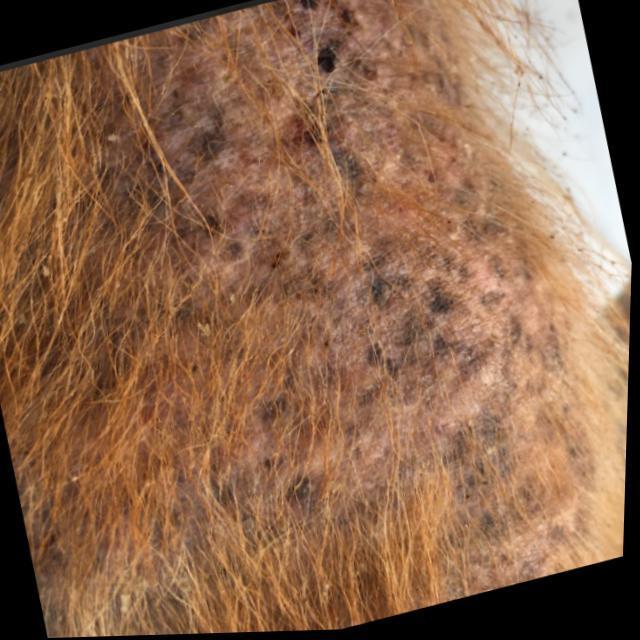
Canine demodicosis (Demodex mange) — caused by Demodex canis mites. Presents with alopecia, follicular papules, pustules, and comedones. Often localized on face and forelimbs.